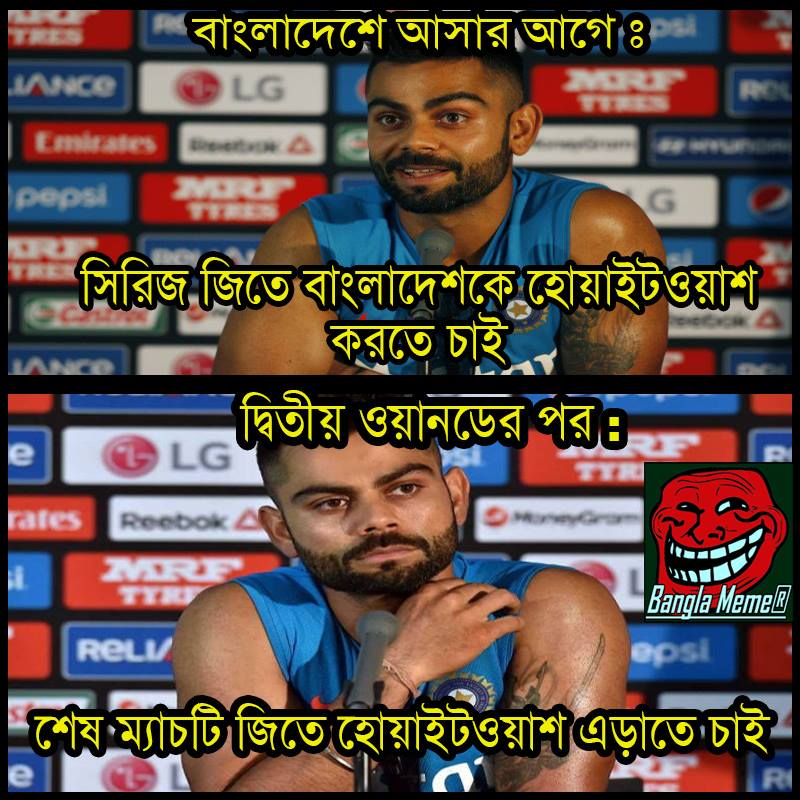
Caption: বাংলাদেশে আসার আগেঃ  সিরিজ জিতে বাংলাদেশকে হোয়াইটওয়াশ করতে চাই      দ্বিতীয় ওয়ানডের পরঃ শেষ ম্যাচটি জিতে হোয়াইটওয়াশ এড়াতে চাই
Label: non-hate